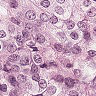
Metastatic tissue present: yes